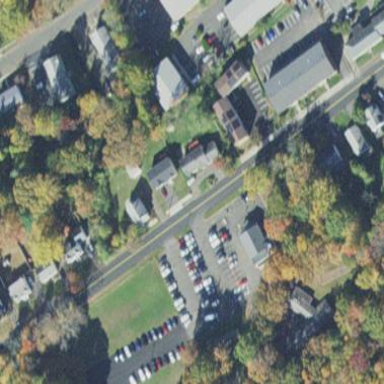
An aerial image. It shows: Parking area.